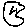
Label: line